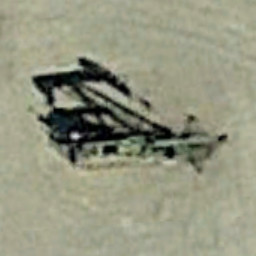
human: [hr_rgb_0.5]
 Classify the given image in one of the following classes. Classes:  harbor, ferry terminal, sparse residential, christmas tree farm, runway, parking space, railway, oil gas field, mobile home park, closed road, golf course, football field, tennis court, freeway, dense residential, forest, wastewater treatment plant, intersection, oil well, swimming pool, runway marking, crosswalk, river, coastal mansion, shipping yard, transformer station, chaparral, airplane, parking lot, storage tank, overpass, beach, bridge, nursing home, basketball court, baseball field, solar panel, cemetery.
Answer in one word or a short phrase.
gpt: oil well